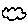
Label: cloud